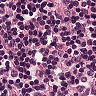
Metastatic tissue present: no